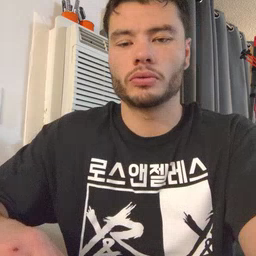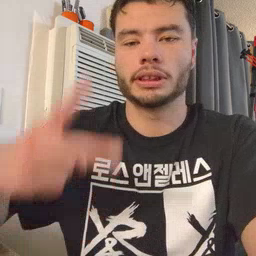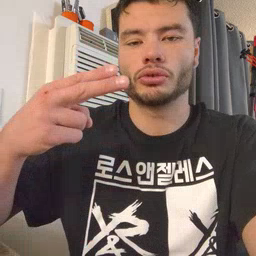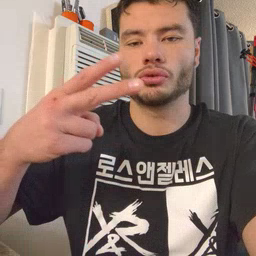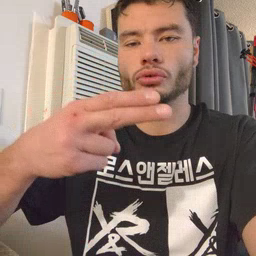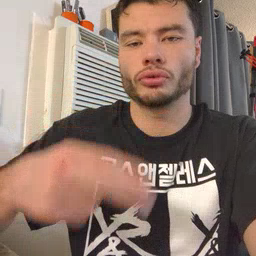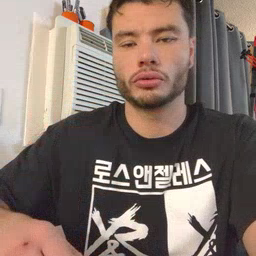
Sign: scissors